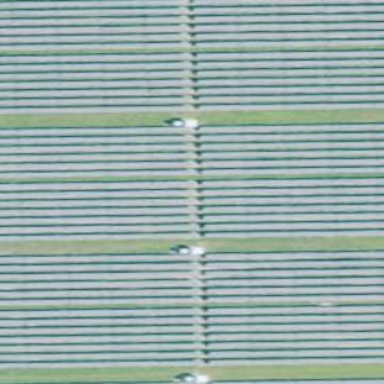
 consisting of solar photovoltaic panels."